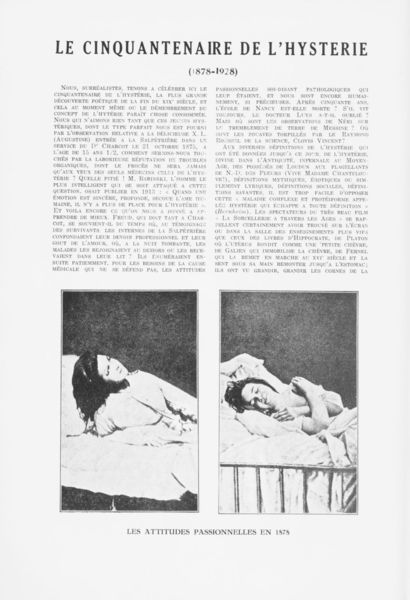
Titel: Le cinquantenaire de l`hysterie
Schlagwörter: frauen, frau, grau, schwarz, weiss, arme, bild, gitter, haare, blatt, schrift, bilder, fotos, liegen, schlafen, zwei, spalten, französisch, bett, geländer, krank, buch, druck, schwarzweiss, seite, text, zeitung, überschrift, zeilen, legende, geischt, jahreszahlen, lexikon, lehrbuch, zweispaltig, bilden, 1878, hysterie, 1928